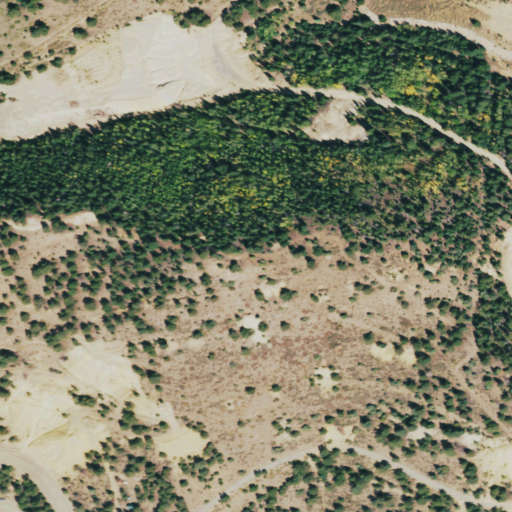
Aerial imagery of mountain in Colorado named Seaton Mountain containing shrub, evergreen forest, grassland, open development, low intensity development, medium intensity development, deciduous forest, and high intensity development